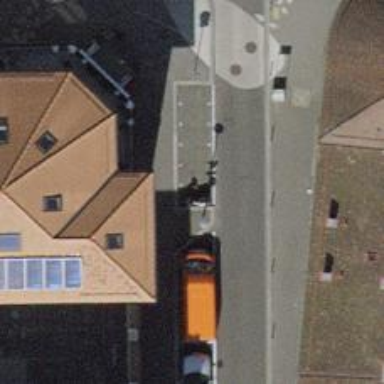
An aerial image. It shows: Motorcycle parking area.